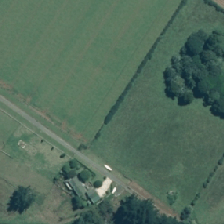
Land cover: shortrotation_cropland